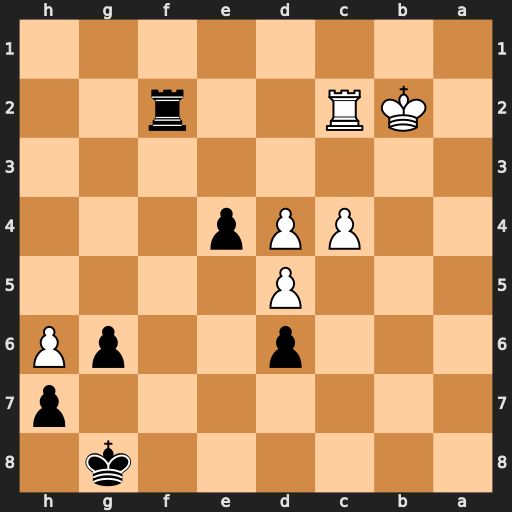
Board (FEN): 6k1/7p/3p2pP/3P4/2PPp3/8/1KR2r2/8
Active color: b
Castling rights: -
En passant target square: -
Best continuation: e3 Kc3 e2 Rc1 Rf1 Re1 Rxe1